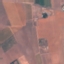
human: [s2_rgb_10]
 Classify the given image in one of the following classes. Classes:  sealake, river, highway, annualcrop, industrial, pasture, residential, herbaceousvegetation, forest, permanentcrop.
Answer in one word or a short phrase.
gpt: PermanentCrop